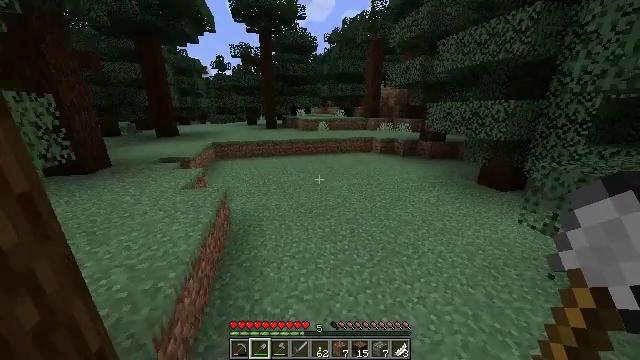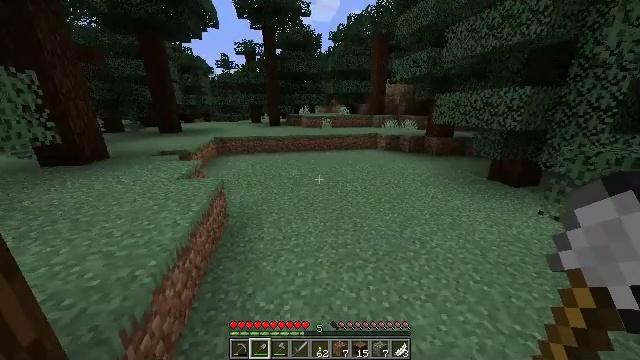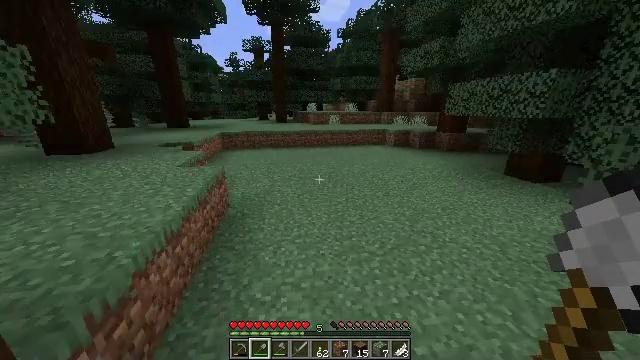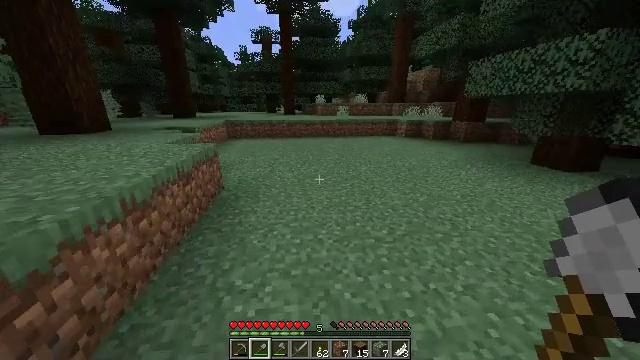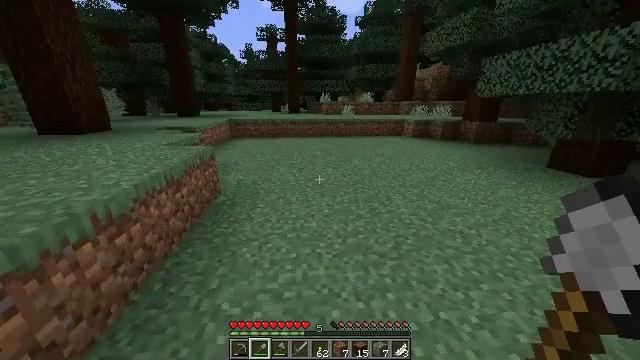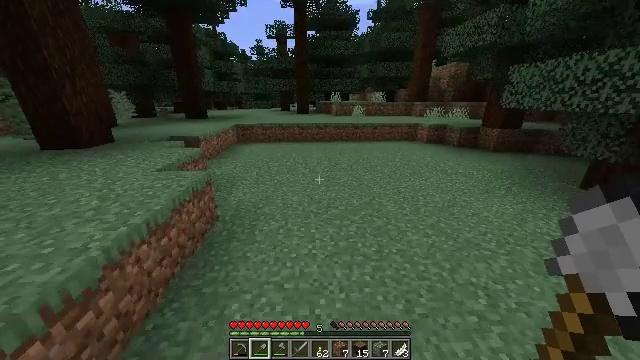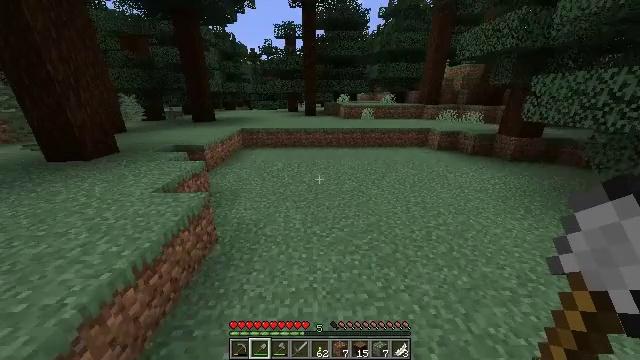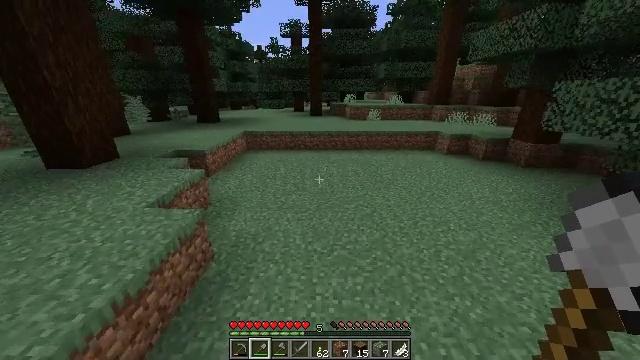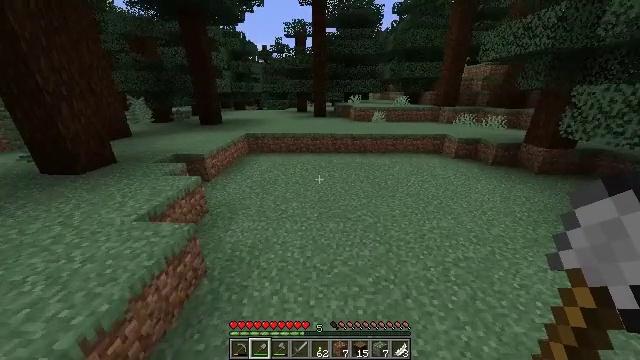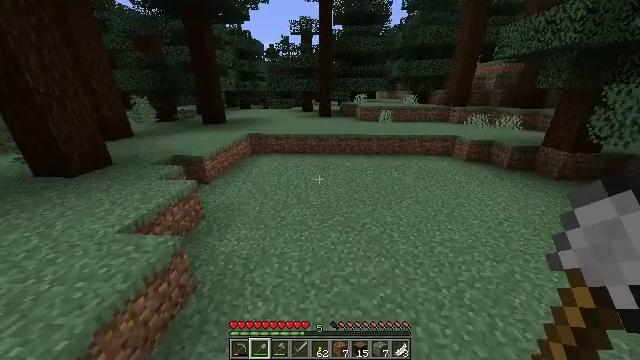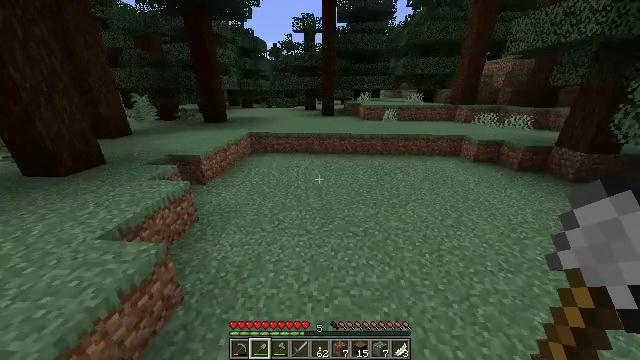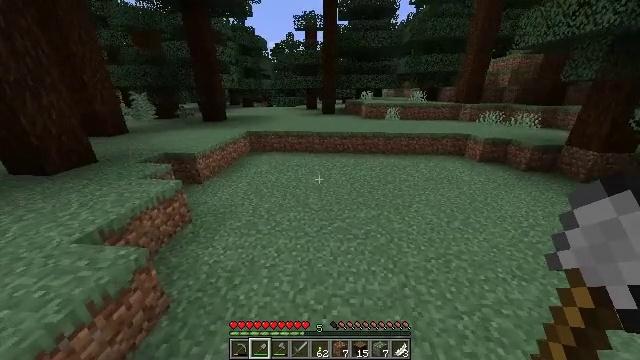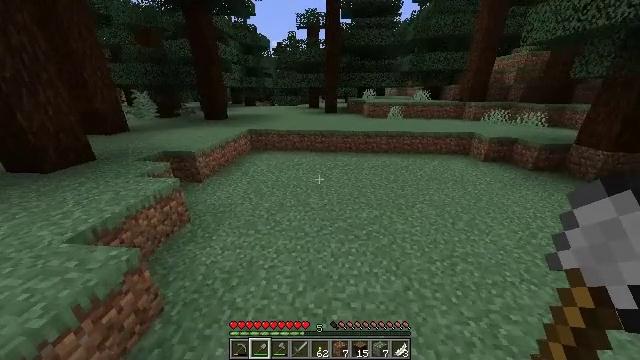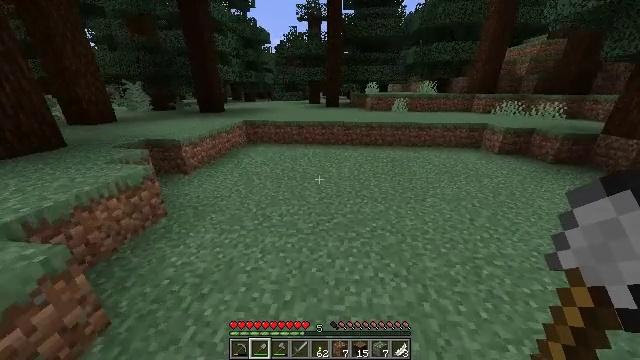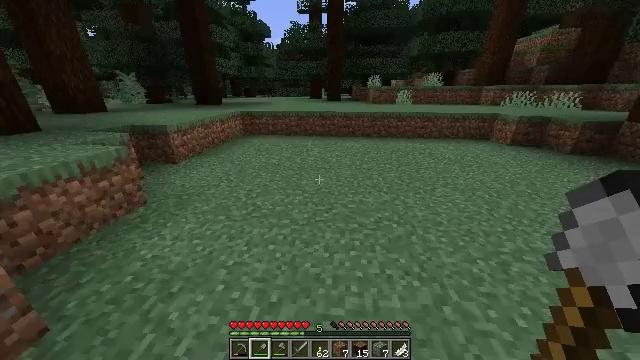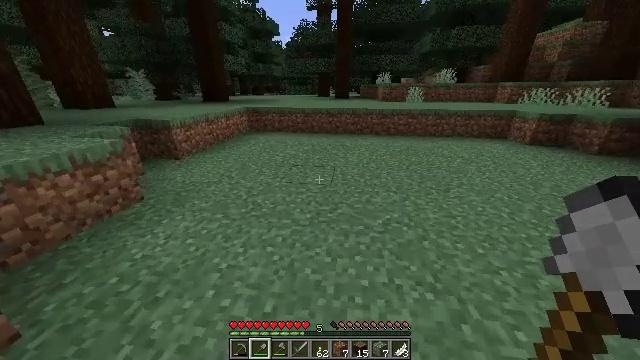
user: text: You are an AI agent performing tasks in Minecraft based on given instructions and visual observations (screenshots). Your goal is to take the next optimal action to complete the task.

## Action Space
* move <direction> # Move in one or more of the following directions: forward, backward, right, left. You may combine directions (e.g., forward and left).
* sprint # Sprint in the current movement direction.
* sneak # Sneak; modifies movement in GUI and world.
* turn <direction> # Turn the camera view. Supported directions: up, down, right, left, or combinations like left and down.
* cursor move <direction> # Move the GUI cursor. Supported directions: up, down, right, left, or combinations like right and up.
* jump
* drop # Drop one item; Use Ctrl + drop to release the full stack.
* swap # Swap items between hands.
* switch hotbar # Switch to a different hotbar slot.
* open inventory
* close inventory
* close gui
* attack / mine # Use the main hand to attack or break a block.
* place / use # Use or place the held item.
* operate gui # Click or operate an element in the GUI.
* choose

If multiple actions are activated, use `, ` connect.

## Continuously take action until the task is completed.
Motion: motion action
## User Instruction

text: Break the spruce leaves to clear the area.
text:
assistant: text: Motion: move forward, sprint, turn left, jump
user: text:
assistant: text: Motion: move forward, sprint, turn left, jump
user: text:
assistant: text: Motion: move forward, sprint, turn left, jump
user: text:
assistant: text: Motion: move forward, sprint, turn left, jump
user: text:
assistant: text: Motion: move forward, sprint, turn left and down, jump
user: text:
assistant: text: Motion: move forward, sprint, turn left, jump
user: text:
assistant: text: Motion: move forward, sprint, turn left, jump
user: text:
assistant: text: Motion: move forward, sprint, turn left, jump
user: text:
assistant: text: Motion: move forward, sprint, turn left, jump
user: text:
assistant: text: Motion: move forward, sprint, jump
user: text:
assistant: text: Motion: move forward, sprint, jump
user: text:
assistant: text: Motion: move forward, sprint, jump
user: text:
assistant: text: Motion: move forward, sprint, jump
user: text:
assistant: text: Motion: move forward, sprint, jump
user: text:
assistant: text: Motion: move forward, sprint, turn left, jump
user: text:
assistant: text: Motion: move forward, sprint, turn left, jump
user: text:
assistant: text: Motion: move forward, sprint, turn left, jump
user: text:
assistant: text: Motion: move forward, sprint, turn left, jump
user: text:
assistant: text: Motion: move forward, sprint, jump
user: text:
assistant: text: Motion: move forward, sprint, jump
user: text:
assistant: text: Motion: move forward, sprint, jump
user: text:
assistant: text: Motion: move forward, sprint, jump
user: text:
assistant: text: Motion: move forward, sprint
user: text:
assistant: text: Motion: move forward, sprint
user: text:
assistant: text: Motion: move forward, sprint, turn up
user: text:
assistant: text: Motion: move forward, sprint, turn up
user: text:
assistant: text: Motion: move forward, sprint, turn up
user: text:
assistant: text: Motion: move forward, sprint, turn up
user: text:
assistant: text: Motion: move forward, sprint
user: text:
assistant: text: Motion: move forward, sprint